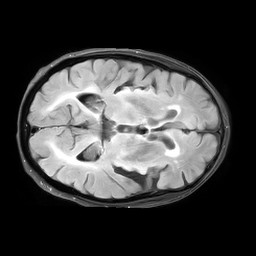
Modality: FLAIR
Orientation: axial
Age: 74
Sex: male
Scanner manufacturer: philips
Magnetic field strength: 3 T
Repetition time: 11 s
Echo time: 0.125 s